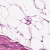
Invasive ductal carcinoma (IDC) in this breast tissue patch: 0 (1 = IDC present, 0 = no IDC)